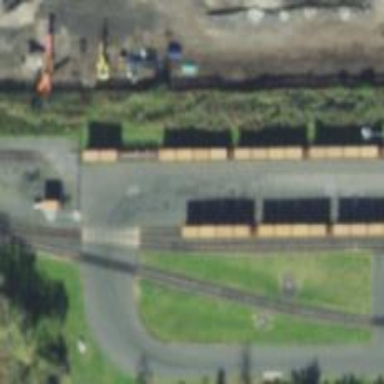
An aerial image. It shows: Rail spur service.